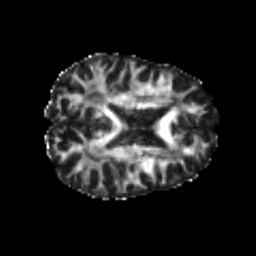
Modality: FA
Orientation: axial
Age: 22
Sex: female
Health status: healthy
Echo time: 0.074 s